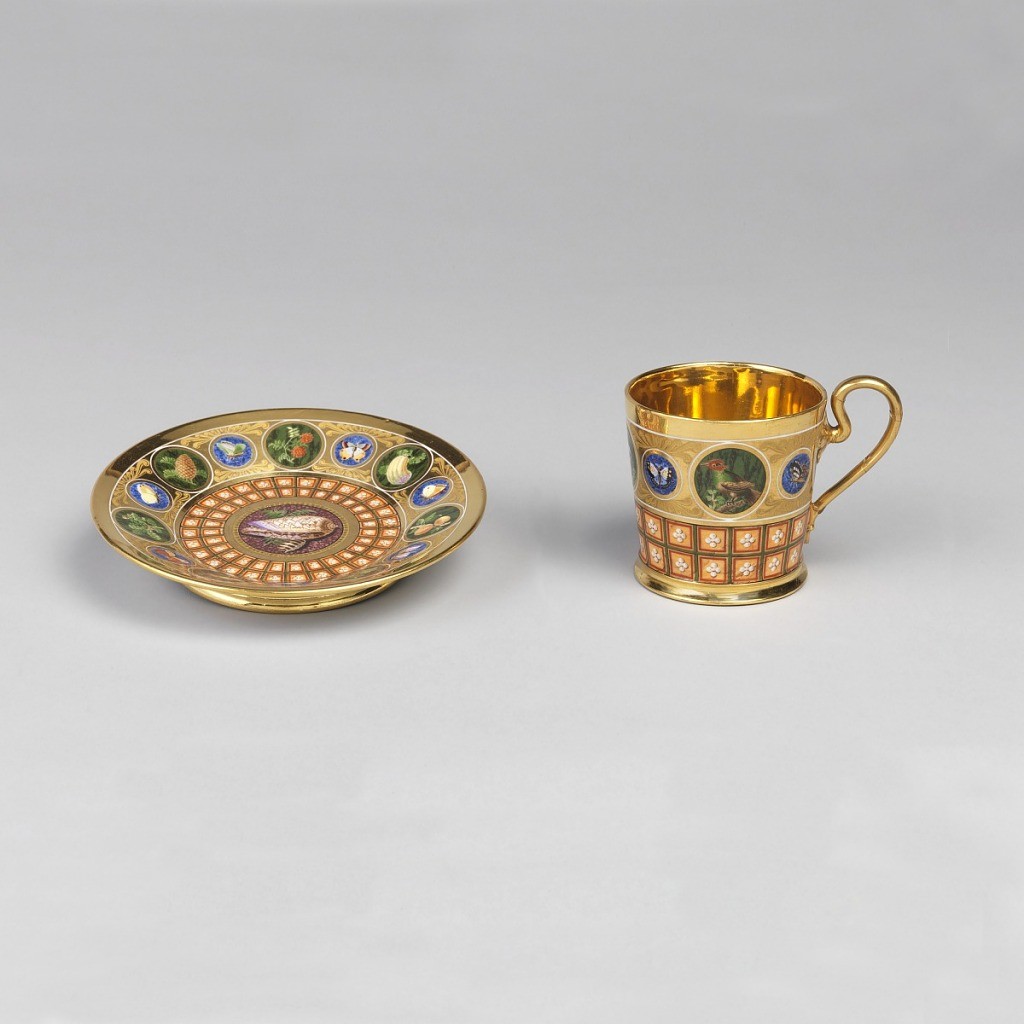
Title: Saucer, from a Breakfast Service (Soucoupe; Déjeuner Mosaïque Florentine)
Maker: Sèvres Porcelain Manufactory, French, established 1756
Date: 1813
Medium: hard paste porcelain, vitreous enamel, gold
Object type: saucer
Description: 1981-38-7: Circular form with alternating large roundels of f...;     1981-38-8: Flat-based cup with straight sides, tapered slight...